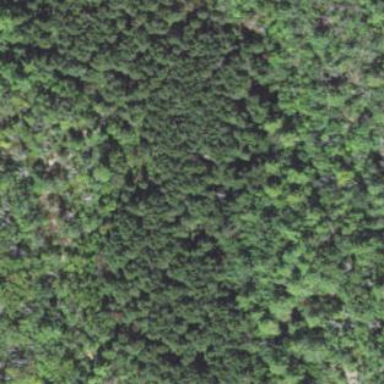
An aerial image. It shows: Woodland with needle-leaved trees.